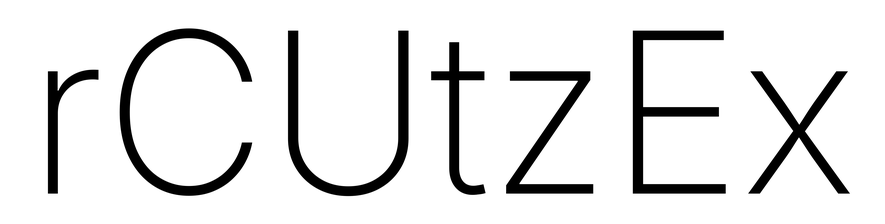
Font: Inter_ExtraLight